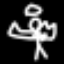
Label: angel